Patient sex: F
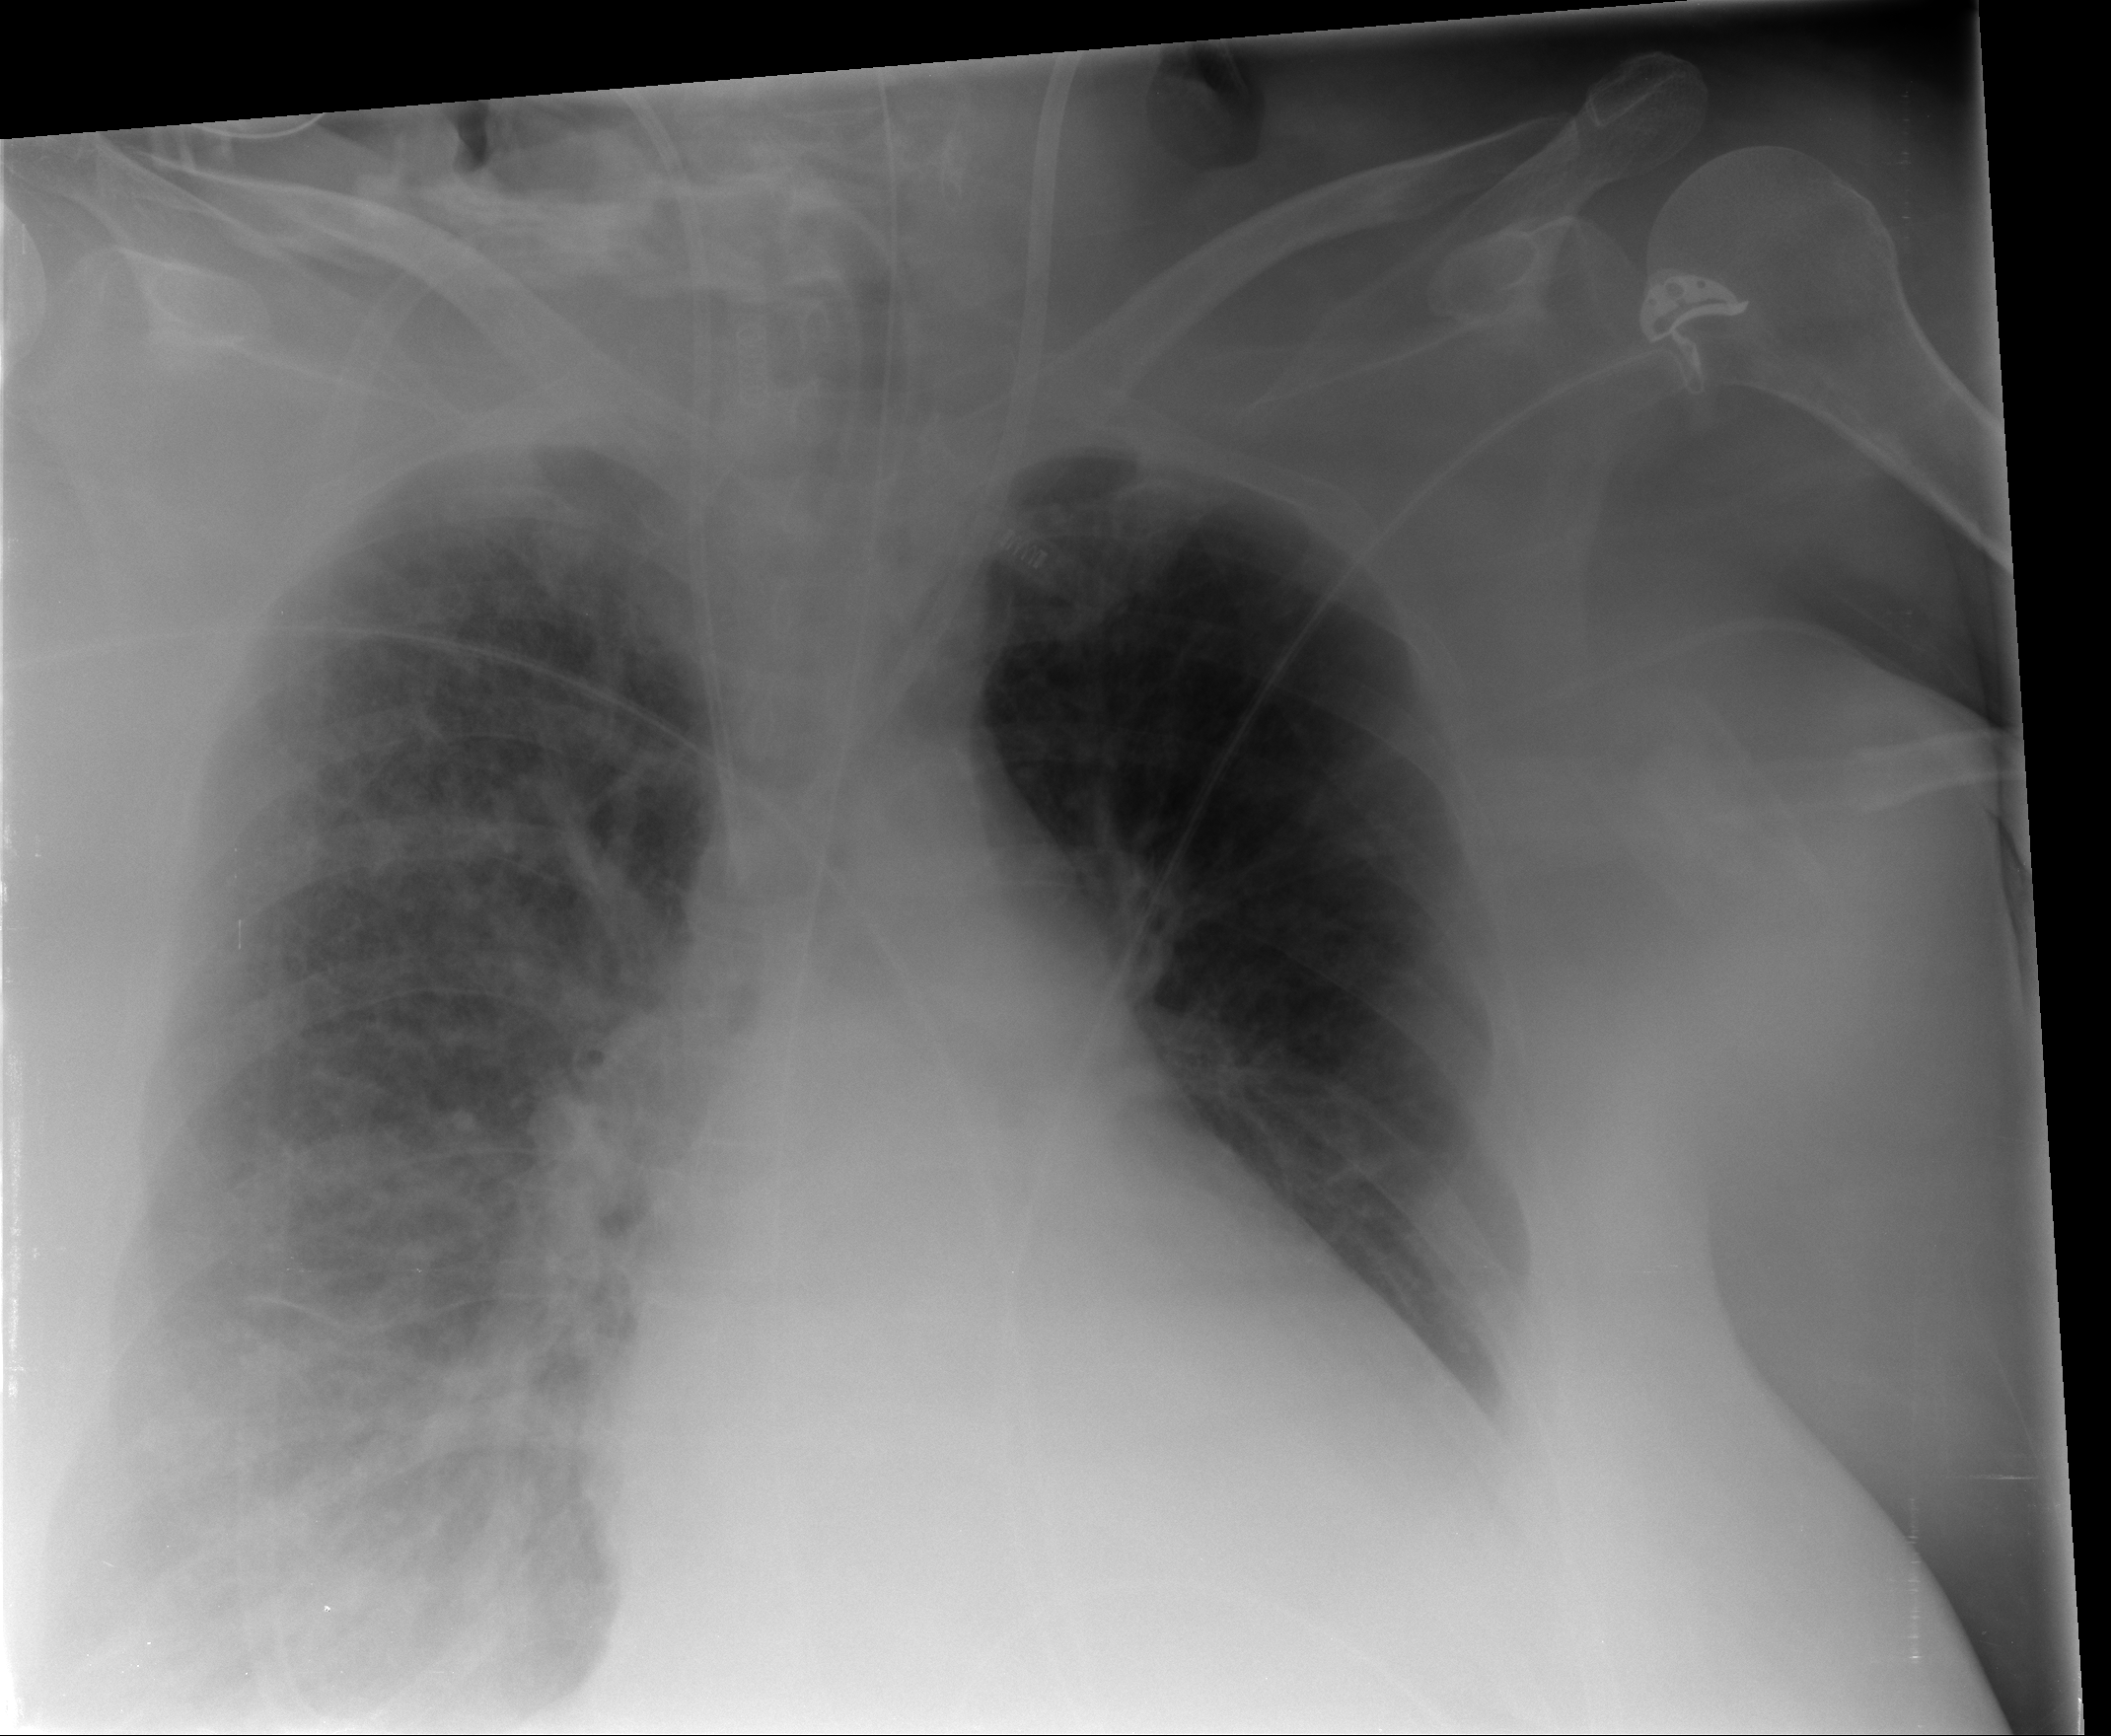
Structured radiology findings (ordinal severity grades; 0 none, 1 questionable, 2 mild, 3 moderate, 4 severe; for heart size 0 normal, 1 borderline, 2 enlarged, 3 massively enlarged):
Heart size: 1
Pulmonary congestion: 3
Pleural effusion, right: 3
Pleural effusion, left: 2
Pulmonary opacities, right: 2
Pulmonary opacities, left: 0
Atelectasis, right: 3
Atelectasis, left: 3